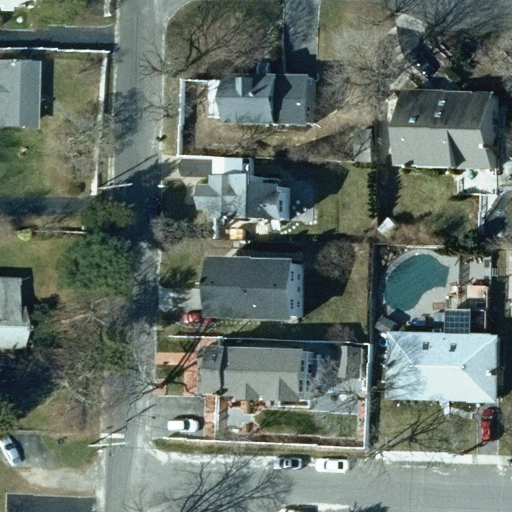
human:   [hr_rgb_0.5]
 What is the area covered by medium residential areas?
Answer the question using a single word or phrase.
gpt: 0m2

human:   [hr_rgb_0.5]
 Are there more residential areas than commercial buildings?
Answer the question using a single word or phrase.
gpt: yes

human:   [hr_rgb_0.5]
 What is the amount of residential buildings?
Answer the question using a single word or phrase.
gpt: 9

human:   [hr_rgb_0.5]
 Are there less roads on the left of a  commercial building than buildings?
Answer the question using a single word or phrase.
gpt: yes

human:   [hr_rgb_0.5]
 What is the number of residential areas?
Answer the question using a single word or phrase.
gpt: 1

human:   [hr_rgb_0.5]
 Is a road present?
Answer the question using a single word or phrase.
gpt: yes

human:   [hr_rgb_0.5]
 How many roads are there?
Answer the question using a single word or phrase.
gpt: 2

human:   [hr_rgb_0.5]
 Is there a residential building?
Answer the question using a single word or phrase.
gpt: yes

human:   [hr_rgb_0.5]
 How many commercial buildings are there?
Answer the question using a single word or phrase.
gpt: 0

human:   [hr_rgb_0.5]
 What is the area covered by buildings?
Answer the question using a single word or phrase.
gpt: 1646m2

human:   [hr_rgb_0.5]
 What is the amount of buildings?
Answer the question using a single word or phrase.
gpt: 11

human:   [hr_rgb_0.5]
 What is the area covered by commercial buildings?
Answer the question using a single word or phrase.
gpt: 0m2

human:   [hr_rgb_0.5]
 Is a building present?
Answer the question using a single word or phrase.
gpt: yes

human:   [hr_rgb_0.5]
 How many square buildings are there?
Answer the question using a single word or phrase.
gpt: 0

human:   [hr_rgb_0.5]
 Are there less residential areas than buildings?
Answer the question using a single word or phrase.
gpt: yes

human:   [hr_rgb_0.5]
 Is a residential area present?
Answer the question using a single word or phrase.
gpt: yes

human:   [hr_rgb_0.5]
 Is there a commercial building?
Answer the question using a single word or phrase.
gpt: no

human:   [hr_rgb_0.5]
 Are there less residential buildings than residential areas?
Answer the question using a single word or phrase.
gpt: no

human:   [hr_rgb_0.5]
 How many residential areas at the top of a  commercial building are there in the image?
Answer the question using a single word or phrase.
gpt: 0

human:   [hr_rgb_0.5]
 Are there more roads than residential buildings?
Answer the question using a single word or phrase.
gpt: no

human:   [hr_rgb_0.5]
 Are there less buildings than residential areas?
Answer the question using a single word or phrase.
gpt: no

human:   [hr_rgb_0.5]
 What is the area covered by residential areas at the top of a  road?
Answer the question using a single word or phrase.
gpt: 0m2

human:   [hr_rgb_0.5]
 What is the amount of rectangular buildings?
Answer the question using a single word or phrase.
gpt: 4

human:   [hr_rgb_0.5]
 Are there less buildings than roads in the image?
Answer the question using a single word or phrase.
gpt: no

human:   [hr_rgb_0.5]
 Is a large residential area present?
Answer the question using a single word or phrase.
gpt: yes

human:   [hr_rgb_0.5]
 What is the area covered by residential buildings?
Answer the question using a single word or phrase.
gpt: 1541m2

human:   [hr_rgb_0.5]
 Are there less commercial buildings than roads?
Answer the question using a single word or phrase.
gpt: yes

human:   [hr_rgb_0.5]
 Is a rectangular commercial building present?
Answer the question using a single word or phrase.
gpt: no

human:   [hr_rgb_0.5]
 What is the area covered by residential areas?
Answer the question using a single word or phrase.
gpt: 10637m2

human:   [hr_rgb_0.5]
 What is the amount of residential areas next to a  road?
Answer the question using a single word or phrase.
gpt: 1

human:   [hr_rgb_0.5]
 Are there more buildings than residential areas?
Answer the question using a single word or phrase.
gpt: yes

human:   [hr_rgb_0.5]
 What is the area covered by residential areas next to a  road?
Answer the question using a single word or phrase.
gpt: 10637m2

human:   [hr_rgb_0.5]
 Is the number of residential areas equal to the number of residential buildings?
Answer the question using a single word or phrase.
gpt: no

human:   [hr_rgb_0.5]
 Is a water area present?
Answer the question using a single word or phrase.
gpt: no

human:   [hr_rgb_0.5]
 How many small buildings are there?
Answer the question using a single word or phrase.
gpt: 5

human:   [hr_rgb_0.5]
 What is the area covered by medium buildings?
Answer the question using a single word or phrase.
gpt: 1435m2

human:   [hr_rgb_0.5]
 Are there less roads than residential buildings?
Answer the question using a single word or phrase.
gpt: yes

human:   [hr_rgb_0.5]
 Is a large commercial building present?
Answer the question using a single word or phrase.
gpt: no

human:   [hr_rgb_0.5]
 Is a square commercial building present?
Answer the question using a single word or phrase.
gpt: no

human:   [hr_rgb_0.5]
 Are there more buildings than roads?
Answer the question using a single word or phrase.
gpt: yes

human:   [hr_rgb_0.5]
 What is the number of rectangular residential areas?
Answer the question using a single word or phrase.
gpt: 1

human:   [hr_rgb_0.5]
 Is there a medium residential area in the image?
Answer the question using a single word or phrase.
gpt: no

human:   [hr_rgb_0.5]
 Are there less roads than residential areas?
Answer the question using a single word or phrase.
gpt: no

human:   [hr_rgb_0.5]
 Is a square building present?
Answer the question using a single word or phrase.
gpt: no

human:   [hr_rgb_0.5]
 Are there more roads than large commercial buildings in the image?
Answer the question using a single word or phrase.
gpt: yes

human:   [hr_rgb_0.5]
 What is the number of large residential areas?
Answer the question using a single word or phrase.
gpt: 1

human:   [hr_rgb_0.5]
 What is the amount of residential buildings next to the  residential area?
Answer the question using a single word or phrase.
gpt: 9

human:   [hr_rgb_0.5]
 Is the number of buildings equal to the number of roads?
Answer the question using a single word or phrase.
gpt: no

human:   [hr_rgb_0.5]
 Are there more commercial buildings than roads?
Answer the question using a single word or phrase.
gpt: no

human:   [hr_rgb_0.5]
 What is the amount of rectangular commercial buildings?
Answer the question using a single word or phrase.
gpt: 0

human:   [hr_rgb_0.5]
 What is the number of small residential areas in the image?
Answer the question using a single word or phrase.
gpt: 0

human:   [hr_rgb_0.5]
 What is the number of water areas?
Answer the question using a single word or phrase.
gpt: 0

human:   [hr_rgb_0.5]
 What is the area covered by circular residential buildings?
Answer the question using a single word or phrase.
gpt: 0m2

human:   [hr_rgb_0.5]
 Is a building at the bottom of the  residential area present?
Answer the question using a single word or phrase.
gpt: no

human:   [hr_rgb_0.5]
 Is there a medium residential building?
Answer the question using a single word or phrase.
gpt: yes

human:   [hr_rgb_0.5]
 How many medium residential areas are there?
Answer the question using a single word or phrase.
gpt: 0

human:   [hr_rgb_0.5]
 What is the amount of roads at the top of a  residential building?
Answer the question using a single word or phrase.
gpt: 0

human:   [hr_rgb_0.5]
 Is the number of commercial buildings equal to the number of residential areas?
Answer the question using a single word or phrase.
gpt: no

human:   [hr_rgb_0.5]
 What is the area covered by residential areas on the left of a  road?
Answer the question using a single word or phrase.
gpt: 10637m2

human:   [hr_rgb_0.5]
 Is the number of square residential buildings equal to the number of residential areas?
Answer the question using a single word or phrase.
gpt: no

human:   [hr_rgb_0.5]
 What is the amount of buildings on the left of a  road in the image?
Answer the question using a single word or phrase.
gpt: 3

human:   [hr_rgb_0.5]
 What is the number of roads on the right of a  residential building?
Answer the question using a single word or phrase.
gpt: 1

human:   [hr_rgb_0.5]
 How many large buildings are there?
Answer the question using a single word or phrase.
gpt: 0

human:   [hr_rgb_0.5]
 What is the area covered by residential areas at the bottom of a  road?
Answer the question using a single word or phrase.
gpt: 10637m2